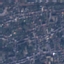
Land use / land cover class: Residential